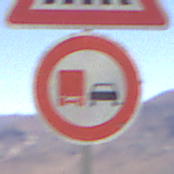
Verkehrszeichen: UeberholverbotKraftfahrzeuge
Zusatzzeichen oben: FussgaengerueberwegLinks
Umgebung: Outdoor, Nature
Tageszeit: Midday
Wetter: Clear
Licht: Natural
Jahreszeit: NotSpecified
Kontrast: HighContrast